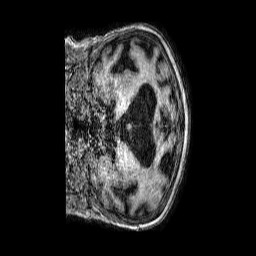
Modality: T1w
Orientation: coronal
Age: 79
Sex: female
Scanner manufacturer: philips
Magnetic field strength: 3 T
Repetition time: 0.006905 s
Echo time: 0.003119 s